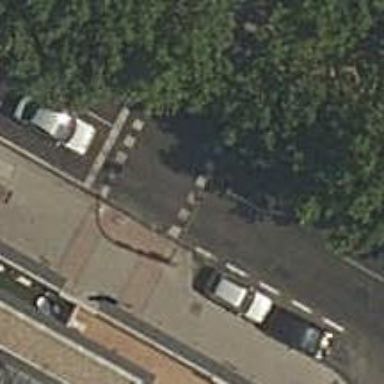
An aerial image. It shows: Crossing with traffic signals.